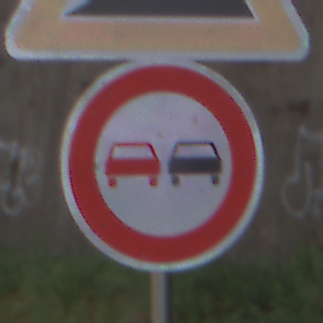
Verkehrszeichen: Ueberholverbot
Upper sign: Steigung10
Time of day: MorningAfternoon
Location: Outdoor (Suburban)
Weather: PartlyCloudy
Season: NotSpecified
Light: Natural